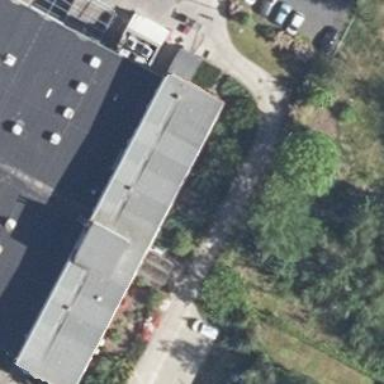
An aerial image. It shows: Industrial building.